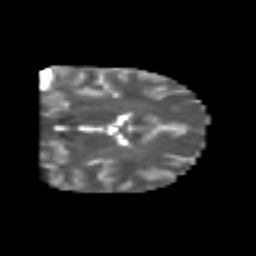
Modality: T2w
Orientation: coronal
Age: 25
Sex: male
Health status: healthy